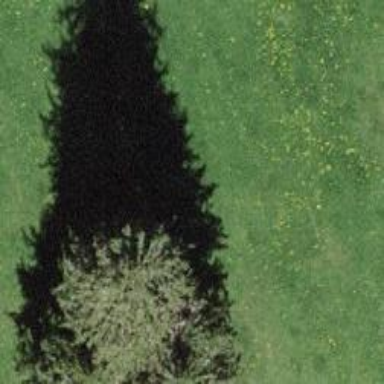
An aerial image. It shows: Single tag "natural: tree."